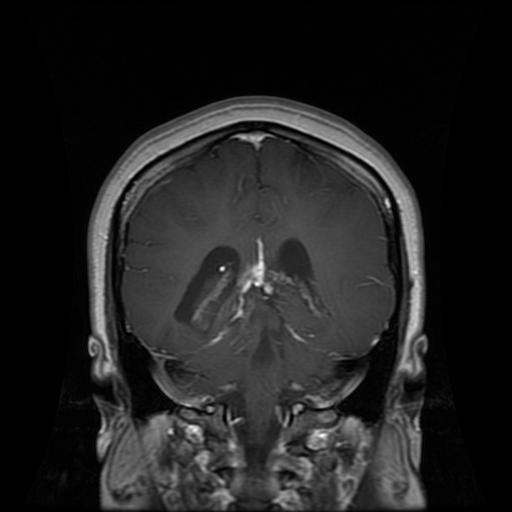
Label: glioma